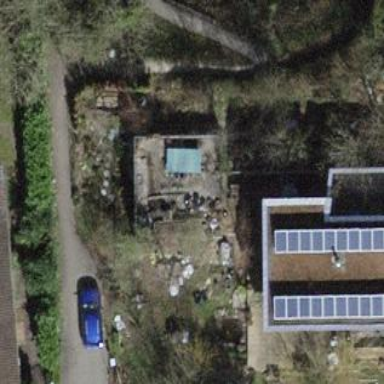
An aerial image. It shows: Building with flat roof.